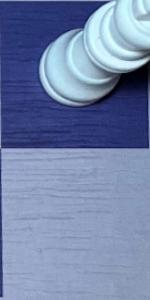
Label: Empty